Question: When I open my file there is an error. I already clean, rebuild and invalidate caches It is possible to upgrade or downgrade my android studio? thanks in advance

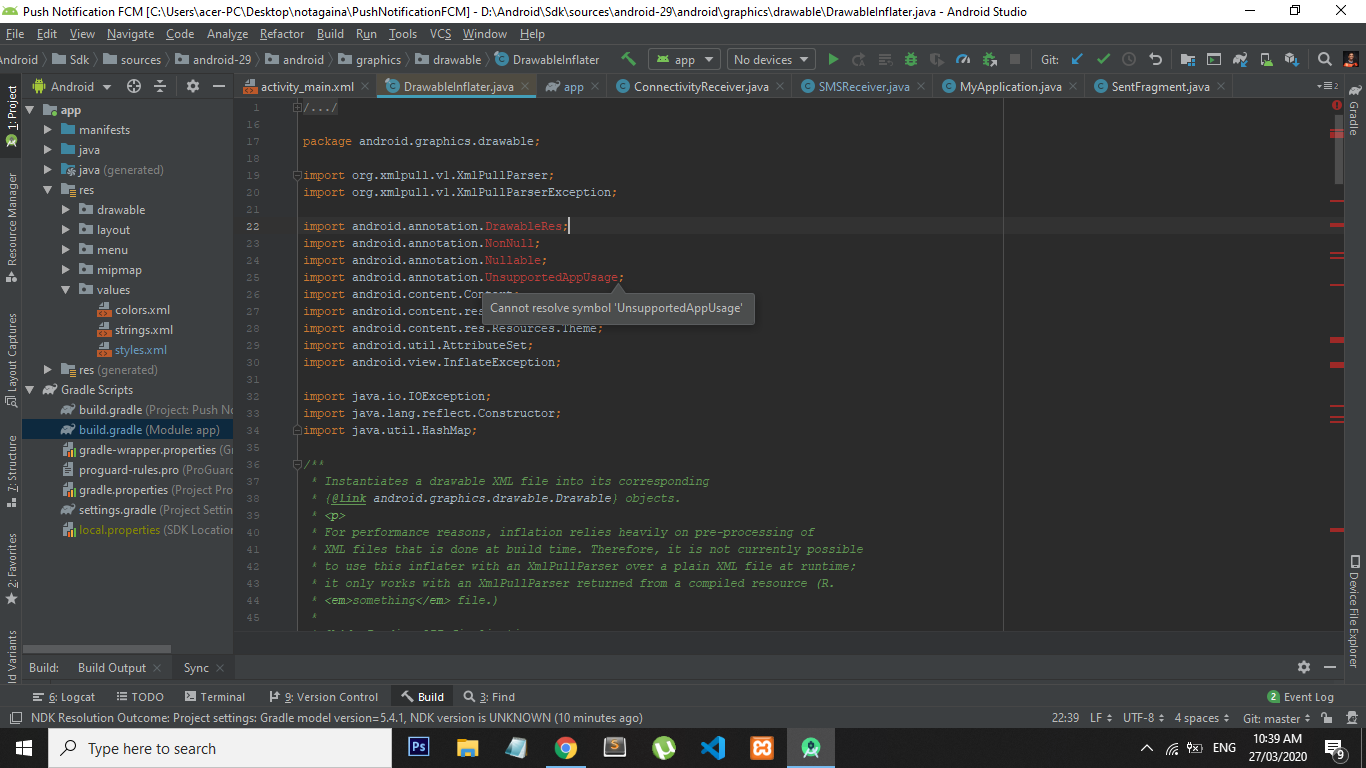
Answer: With Android Studio 3.2 and higher, you can quickly migrate an existing project to use AndroidX by selecting Refactor > Migrate to AndroidX from the menu bar.
If you have any Maven dependencies that have not been migrated to the AndroidX namespace, the Android Studio build system also migrates those dependencies for you when you set the following two flags to true in your gradle.properties file:
android.useAndroidX=true
android.enableJetifier=true
To migrate an existing project that does not use any third-party libraries with dependencies that need converting, you can set the android.useAndroidX flag to true and the android.enableJetifier flag to false.